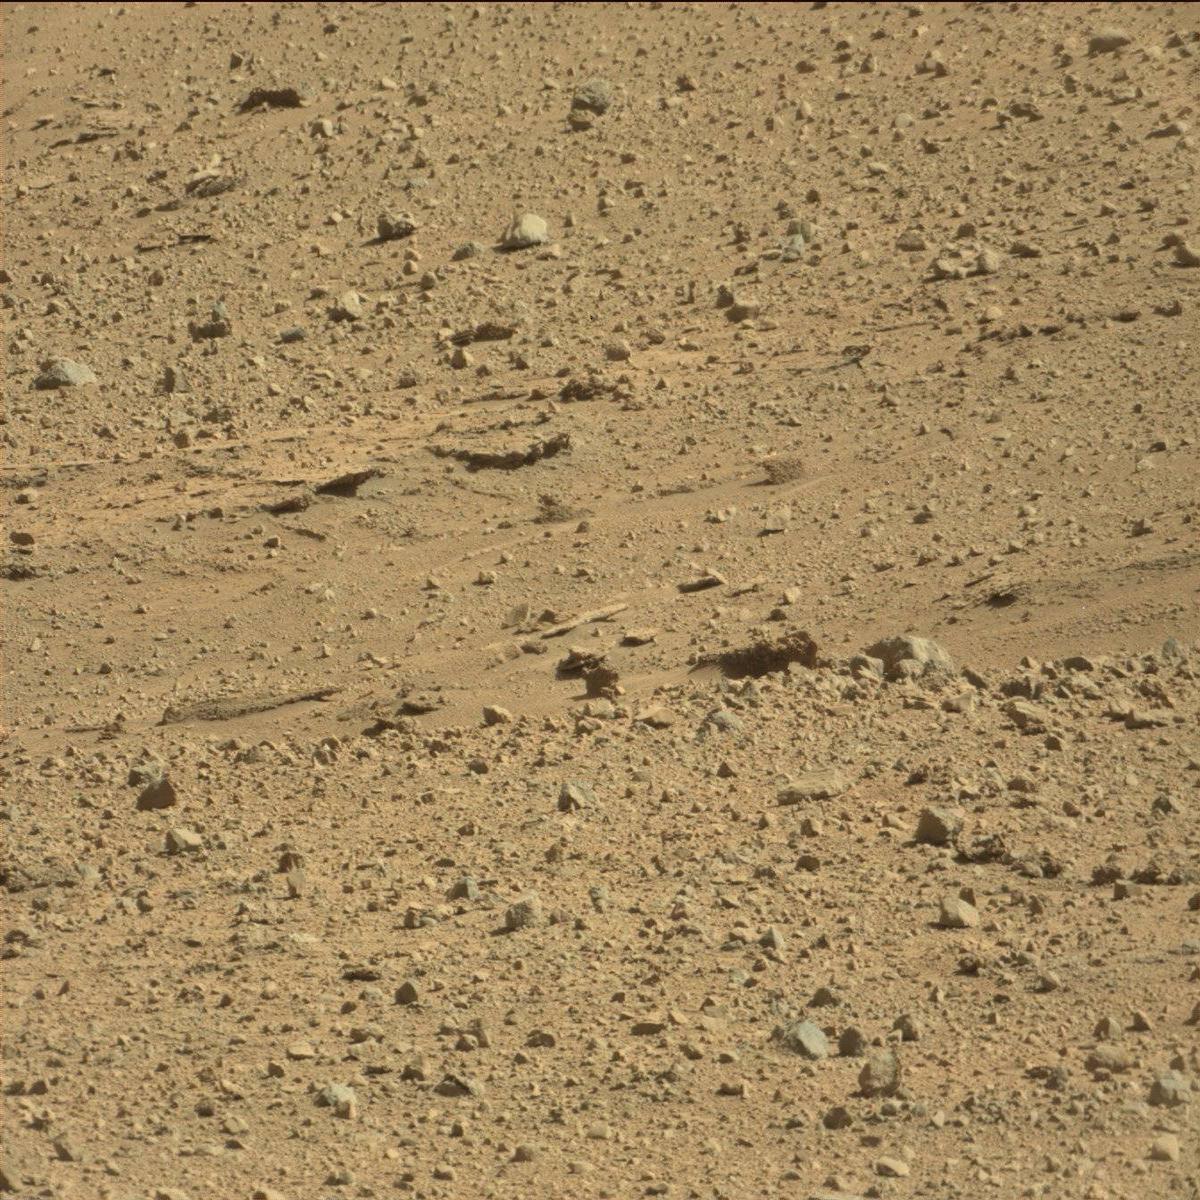
Terrain classes present: Bedrock, Rock, Sand / Soil